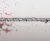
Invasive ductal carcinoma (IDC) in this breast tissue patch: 0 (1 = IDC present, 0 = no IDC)